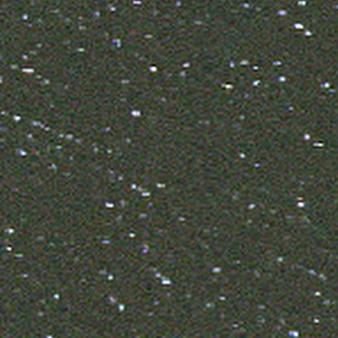
Label: other